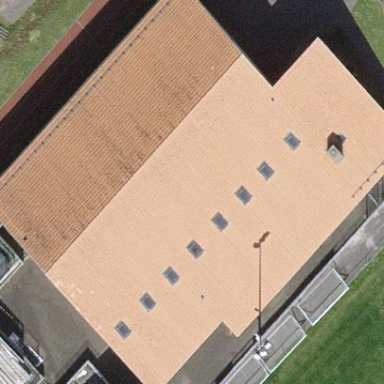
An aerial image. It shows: Sports center building.